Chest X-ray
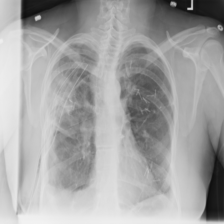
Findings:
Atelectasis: negative
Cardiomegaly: negative
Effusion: negative
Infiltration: negative
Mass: negative
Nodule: negative
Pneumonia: negative
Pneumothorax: negative
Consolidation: negative
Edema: negative
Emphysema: negative
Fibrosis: negative
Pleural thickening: negative
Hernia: negative